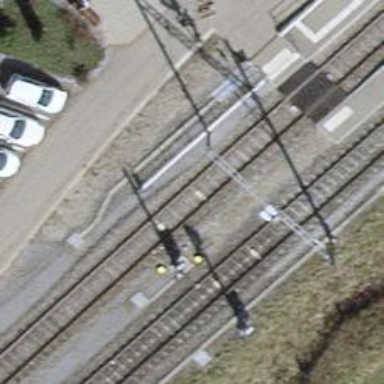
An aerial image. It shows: Railway signal.